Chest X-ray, PA view. Patient: 27 years old, sex F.
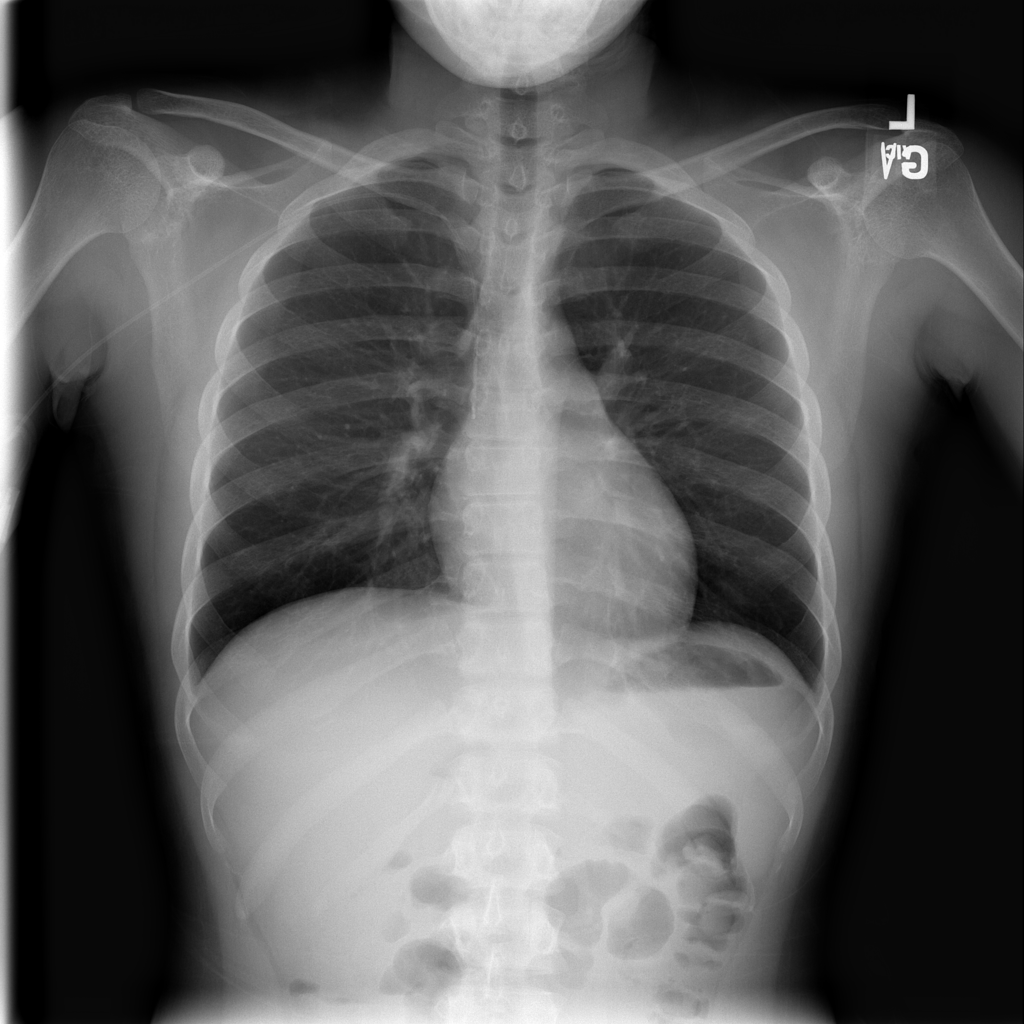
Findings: No Finding